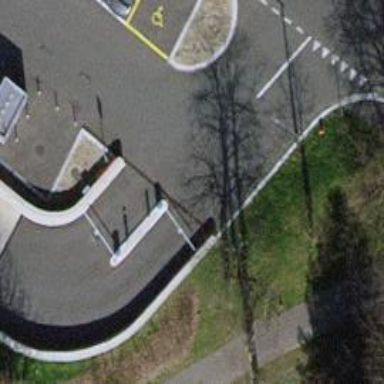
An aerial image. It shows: Lift gate barrier.